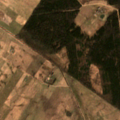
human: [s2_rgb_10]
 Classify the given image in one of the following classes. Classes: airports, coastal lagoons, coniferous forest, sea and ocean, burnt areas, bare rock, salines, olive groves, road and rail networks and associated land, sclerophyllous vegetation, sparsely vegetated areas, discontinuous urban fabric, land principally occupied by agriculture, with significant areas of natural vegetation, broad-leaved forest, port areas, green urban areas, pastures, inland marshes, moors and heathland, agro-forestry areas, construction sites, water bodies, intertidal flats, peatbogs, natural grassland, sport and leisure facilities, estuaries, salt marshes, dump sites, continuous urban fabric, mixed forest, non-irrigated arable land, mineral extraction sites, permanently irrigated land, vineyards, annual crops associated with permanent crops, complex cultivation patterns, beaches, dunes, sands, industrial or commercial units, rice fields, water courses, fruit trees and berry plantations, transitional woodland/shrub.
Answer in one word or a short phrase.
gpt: non-irrigated arable land, pastures, complex cultivation patterns, land principally occupied by agriculture, with significant areas of natural vegetation, coniferous forest, transitional woodland/shrub